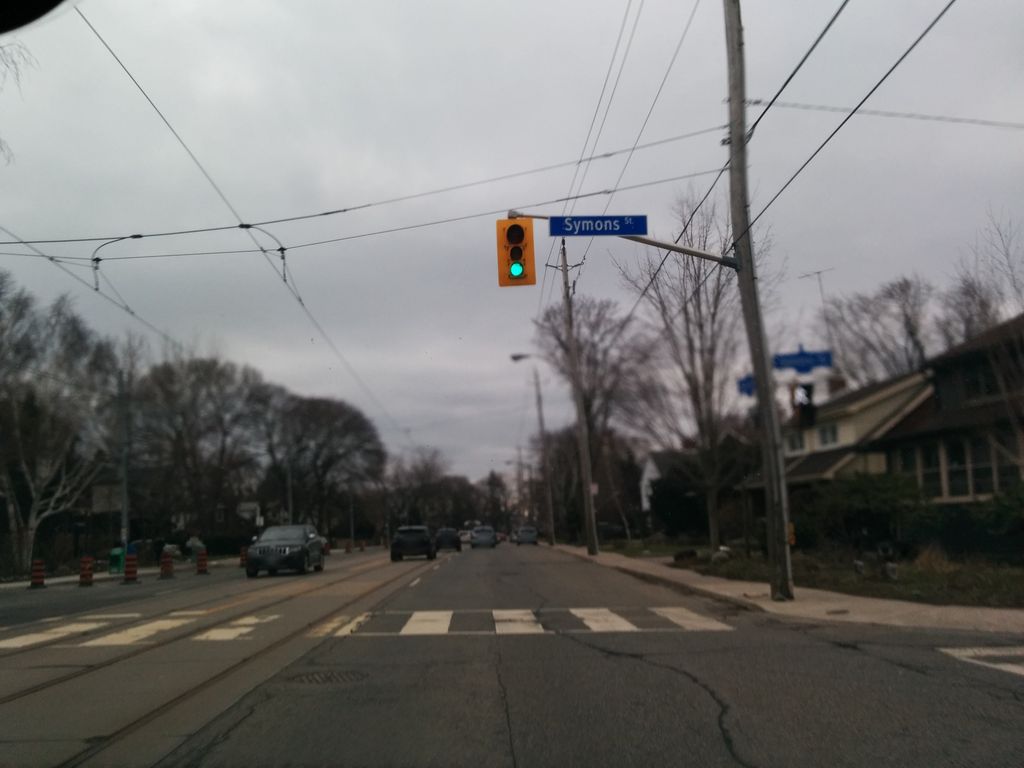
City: toronto